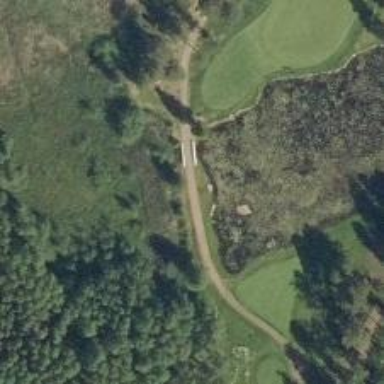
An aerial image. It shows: Path designated for golf carts.